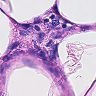
Metastatic tissue present: no